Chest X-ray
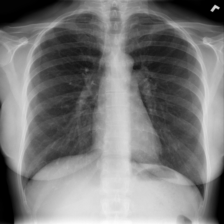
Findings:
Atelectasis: negative
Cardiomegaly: negative
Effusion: negative
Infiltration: negative
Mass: negative
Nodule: negative
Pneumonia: negative
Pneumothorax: negative
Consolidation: negative
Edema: negative
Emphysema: negative
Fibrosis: negative
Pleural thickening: negative
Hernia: negative